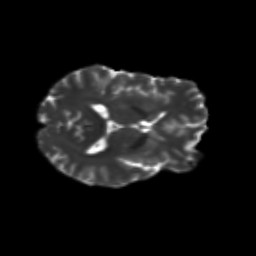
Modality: T2w
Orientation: axial
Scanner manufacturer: siemens
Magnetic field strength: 3 T
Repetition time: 9.2 s
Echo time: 0.084 s